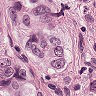
Metastatic tissue present: yes